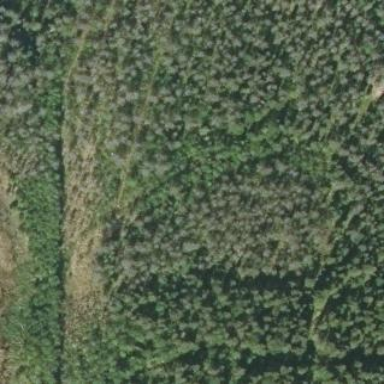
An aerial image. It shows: Woodland with needle-leaved trees.